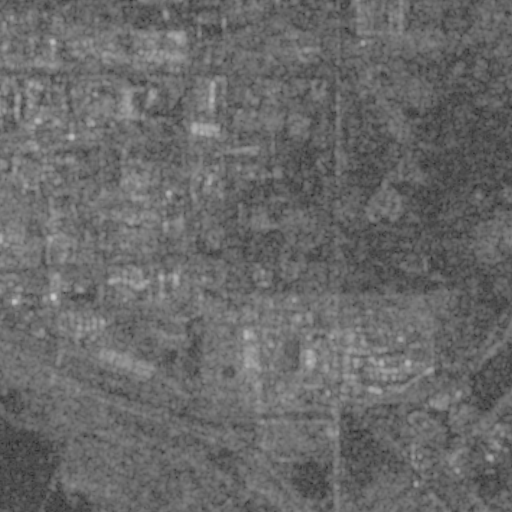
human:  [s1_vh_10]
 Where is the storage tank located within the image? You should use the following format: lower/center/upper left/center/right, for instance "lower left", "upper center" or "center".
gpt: The storage tank is located in the center left of the image.
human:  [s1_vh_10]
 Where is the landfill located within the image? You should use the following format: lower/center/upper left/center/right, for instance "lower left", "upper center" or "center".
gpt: There is no landfill in the image.

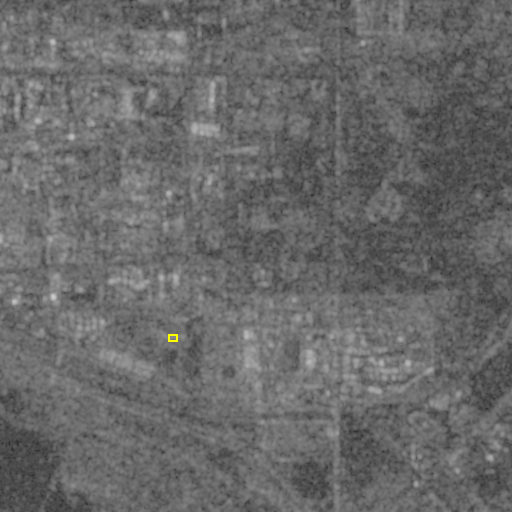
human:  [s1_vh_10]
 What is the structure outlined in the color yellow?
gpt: The structure outlined in yellow is a power substation.
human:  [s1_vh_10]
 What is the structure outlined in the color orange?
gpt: There is no orange outline.